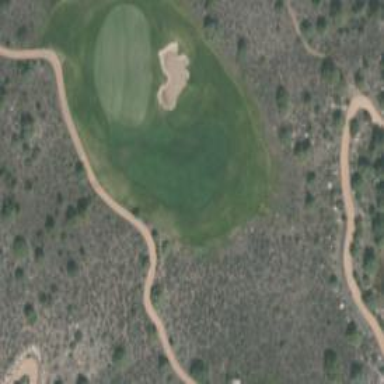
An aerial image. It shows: Path for both road and golf.